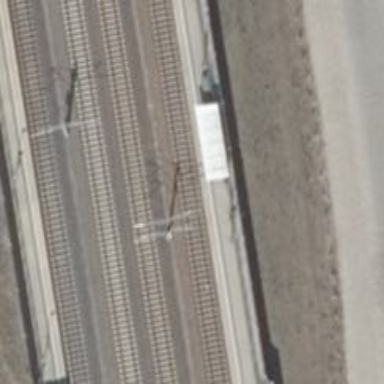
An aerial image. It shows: Stop position for public transport on the railway.